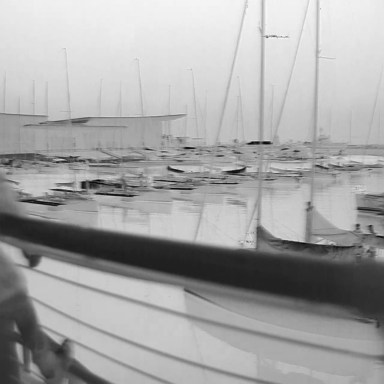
There are ten sailboats in the infrared image.